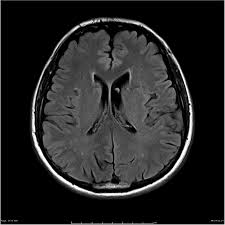
Label: notumor